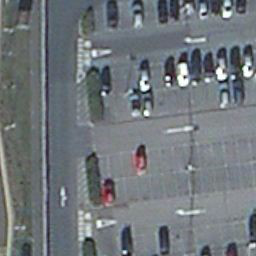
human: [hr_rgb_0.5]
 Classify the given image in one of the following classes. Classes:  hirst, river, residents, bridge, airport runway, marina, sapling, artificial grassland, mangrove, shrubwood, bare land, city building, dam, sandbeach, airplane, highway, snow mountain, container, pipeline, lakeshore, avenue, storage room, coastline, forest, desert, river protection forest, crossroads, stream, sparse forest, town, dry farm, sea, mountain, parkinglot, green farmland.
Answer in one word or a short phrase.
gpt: parkinglot